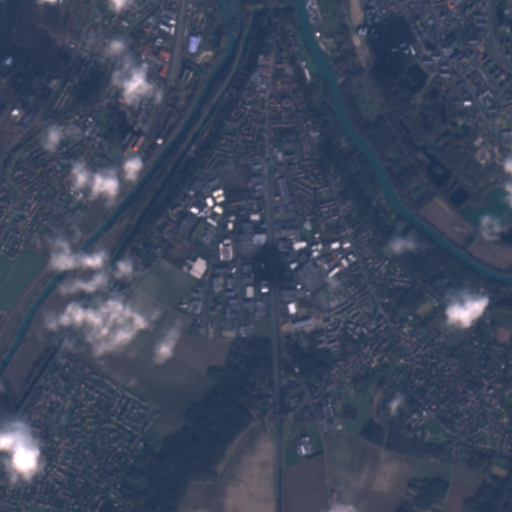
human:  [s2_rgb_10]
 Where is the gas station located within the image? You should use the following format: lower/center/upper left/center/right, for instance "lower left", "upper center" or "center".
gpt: The gas station is located in the upper center of the image.
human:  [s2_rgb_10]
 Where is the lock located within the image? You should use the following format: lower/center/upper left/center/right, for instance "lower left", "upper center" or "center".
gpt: The lock is located in the upper left of the image.
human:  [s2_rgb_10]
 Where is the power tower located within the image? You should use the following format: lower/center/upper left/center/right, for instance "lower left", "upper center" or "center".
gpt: The power tower is located in the upper left of the image.
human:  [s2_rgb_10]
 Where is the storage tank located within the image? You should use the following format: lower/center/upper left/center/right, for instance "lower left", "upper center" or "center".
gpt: The storage tank is located in the lower center of the image.
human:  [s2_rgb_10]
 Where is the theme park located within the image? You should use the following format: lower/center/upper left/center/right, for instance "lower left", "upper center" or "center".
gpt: The theme park is located in the upper left of the image.
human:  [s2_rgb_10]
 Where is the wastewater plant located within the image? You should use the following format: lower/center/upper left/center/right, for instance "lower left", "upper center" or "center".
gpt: The wastewater plant is located in the upper center of the image.
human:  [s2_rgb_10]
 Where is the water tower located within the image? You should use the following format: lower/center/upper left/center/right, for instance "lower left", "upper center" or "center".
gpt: The water tower is located in the upper left of the image.
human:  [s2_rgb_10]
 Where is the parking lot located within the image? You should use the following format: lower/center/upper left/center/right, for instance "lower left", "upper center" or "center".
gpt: There is no parking lot in the image.